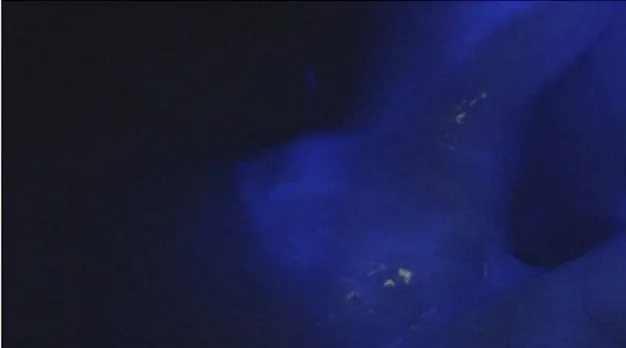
Illumination of the suspected lesion in infrared mode.
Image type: pathology (fish)